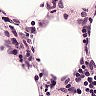
Metastatic tissue present: no